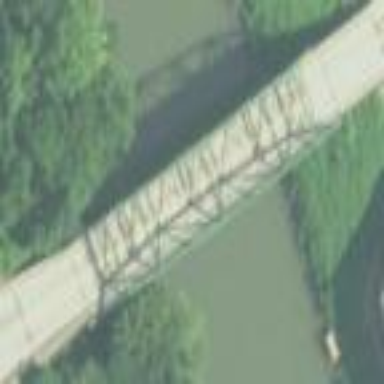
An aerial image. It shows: Man-made bridge.